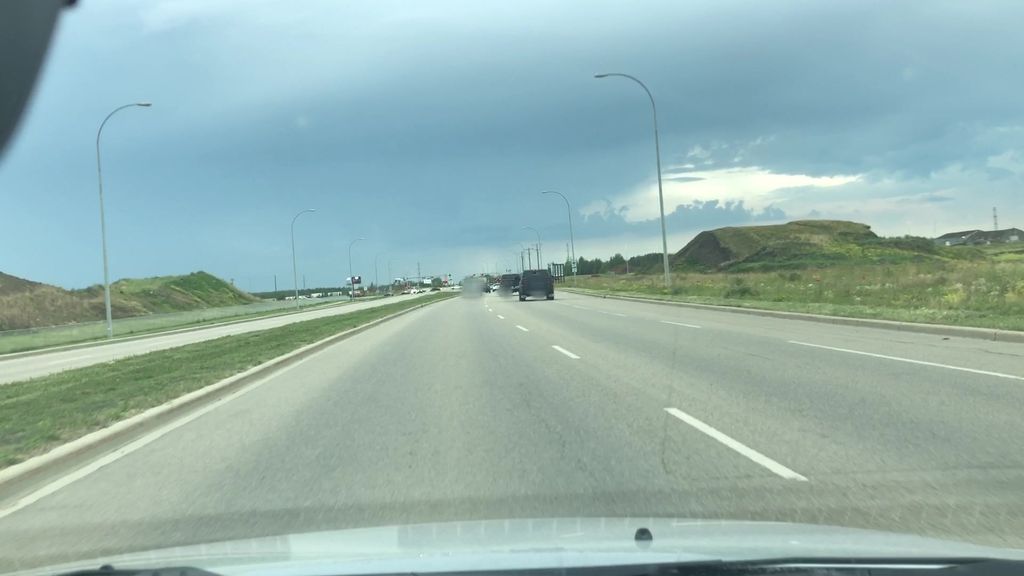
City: edmonton